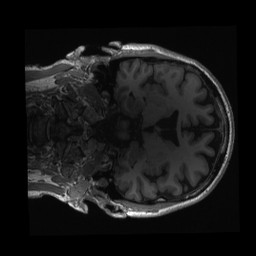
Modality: T1w
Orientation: coronal
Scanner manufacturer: siemens
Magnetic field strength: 3 T
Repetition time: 2.3 s
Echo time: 0.00289 s